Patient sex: M
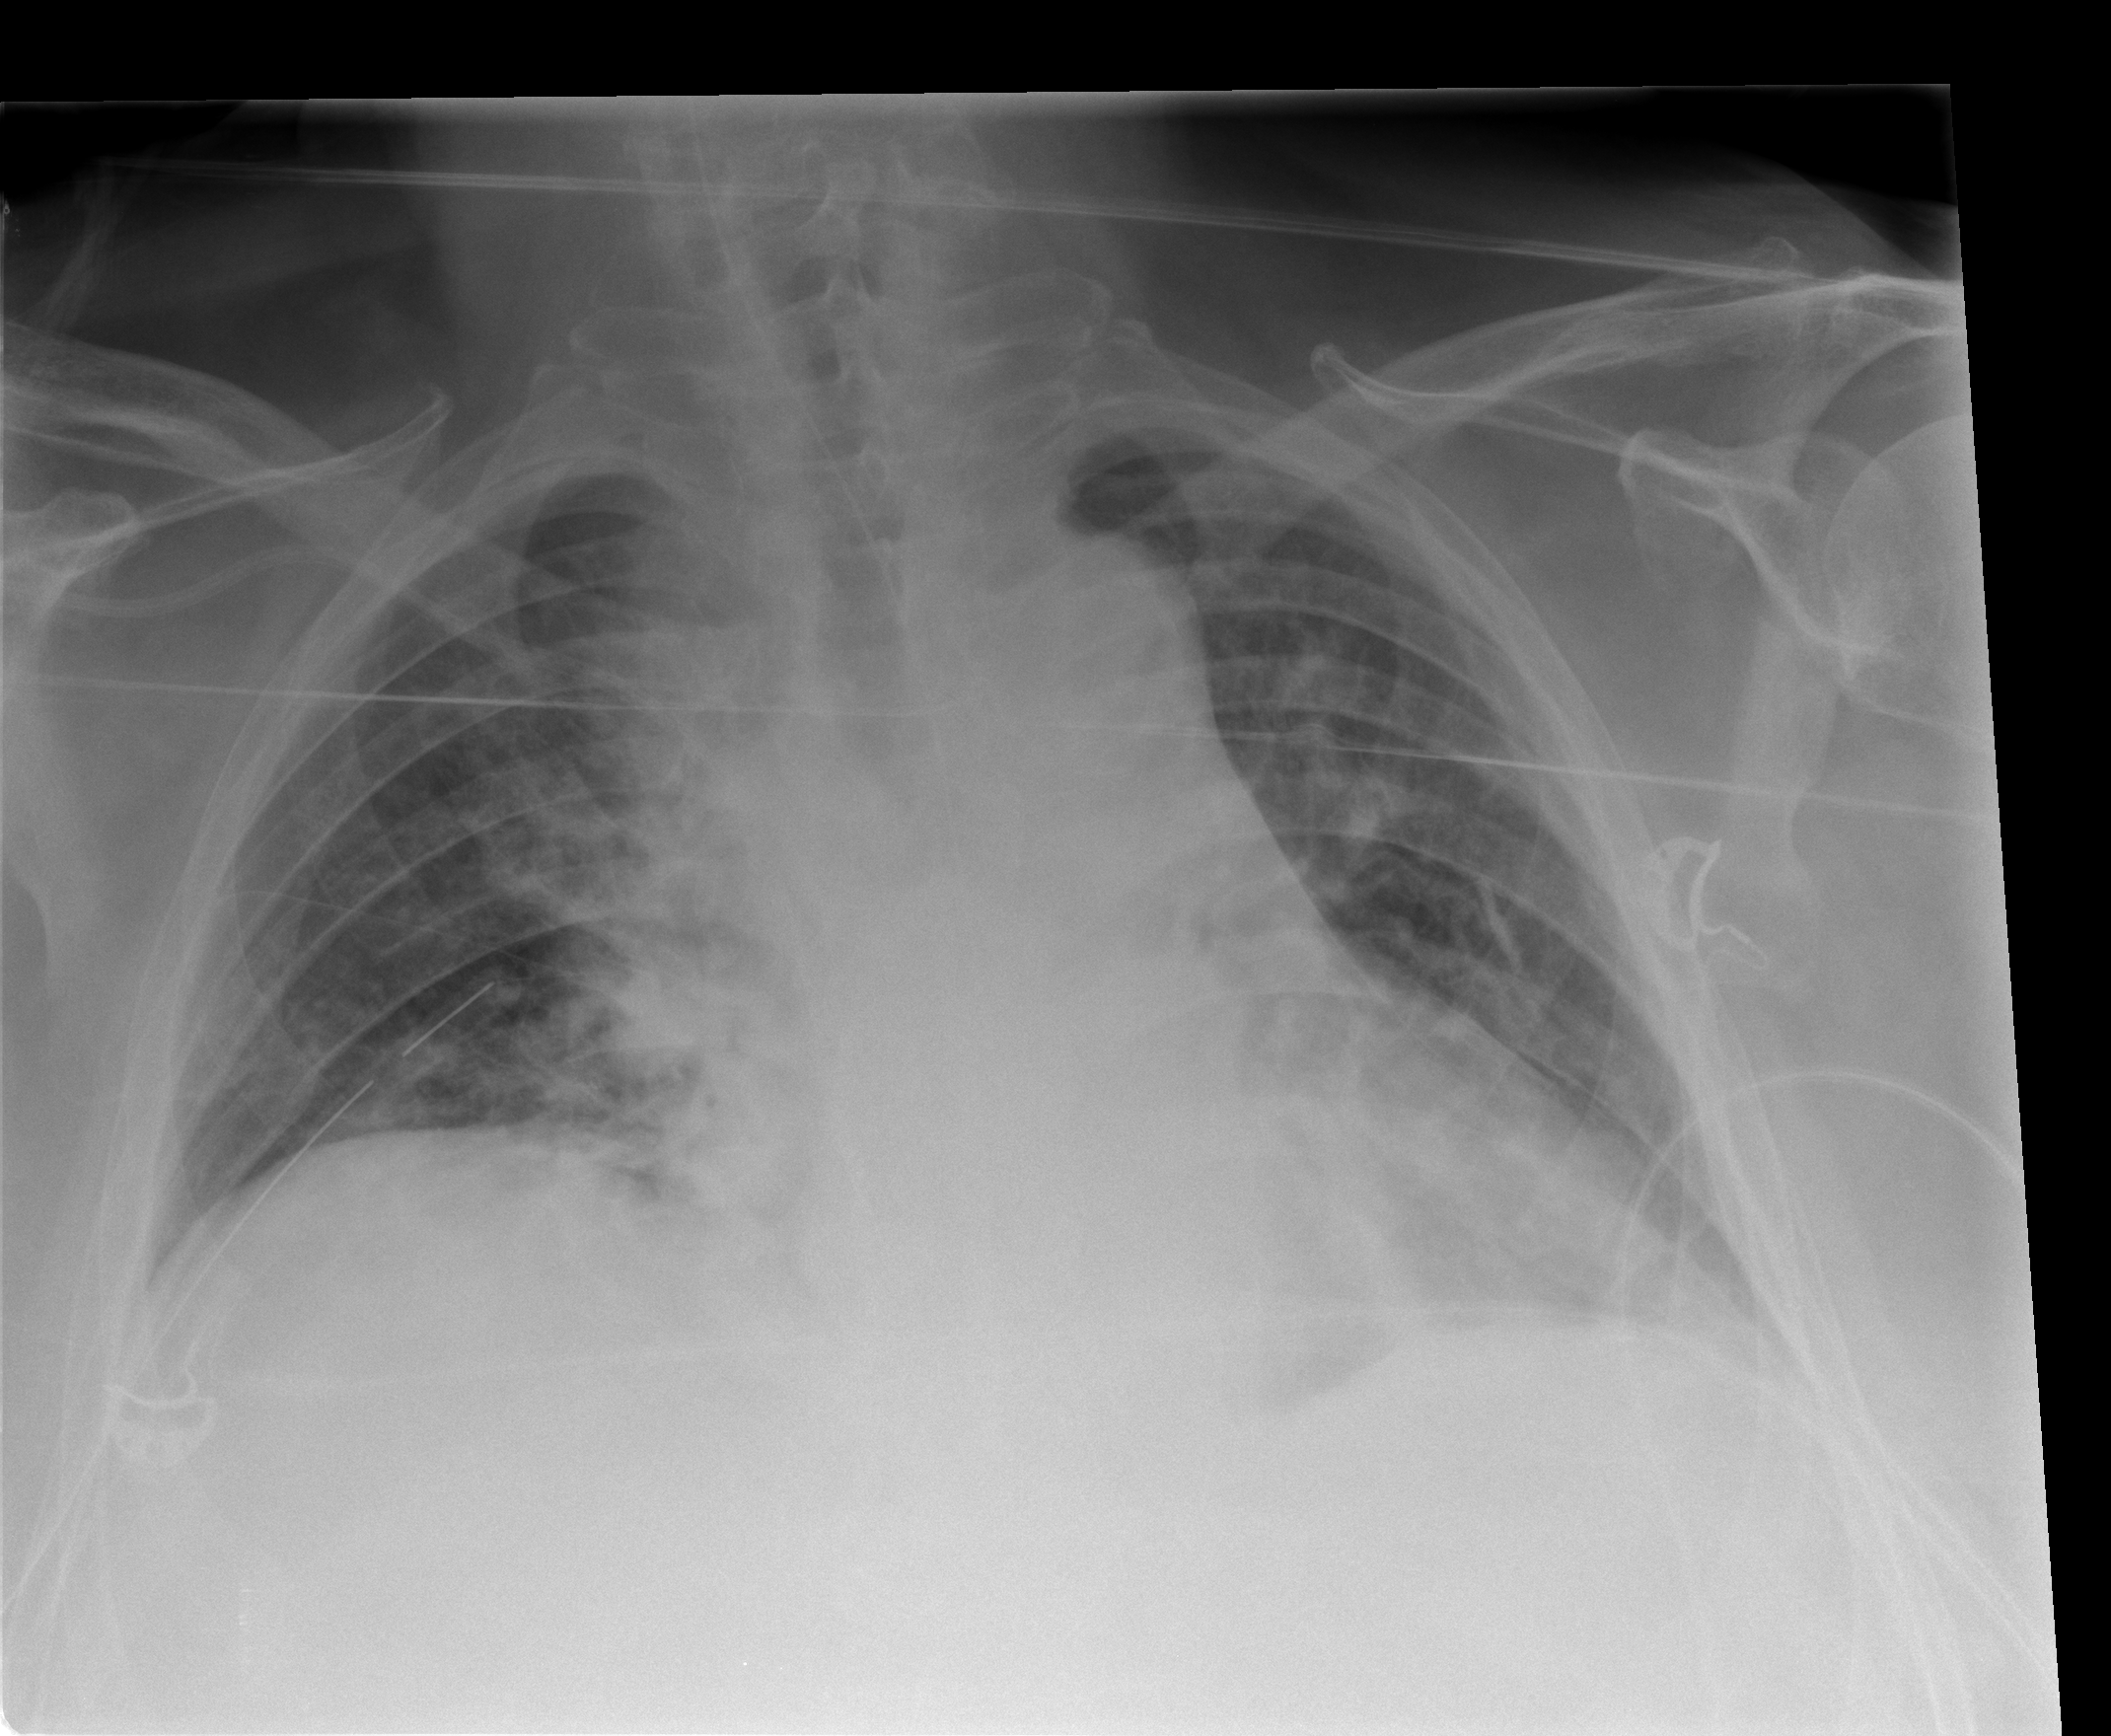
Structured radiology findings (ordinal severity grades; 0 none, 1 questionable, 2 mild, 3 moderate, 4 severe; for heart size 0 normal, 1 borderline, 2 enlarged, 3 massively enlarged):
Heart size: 2
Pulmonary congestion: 2
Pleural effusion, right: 1
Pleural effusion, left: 2
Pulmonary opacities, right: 2
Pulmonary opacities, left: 0
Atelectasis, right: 2
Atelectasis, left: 2